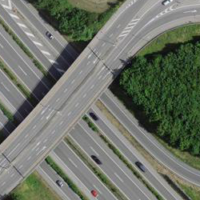
EUNIS habitat code: 57
Species observed at this site:
Allium ursinum